Field crop: maize
Growth stage: 1
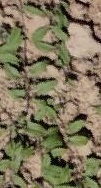
Species: convolvulus